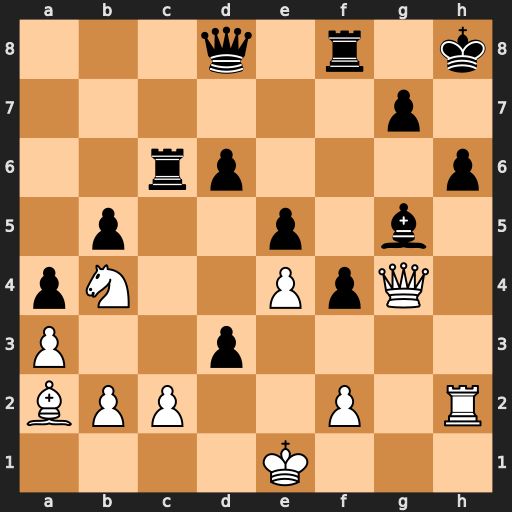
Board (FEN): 3q1r1k/6p1/2rp3p/1p2p1b1/pN2PpQ1/P2p4/BPP2P1R/4K3
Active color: w
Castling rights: -
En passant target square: -
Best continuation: Nxc6 dxc2 Kd2 f3+ Kxc2